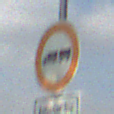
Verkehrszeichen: VerbotLastkraftwagenMitAnhaenger
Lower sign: SonstigeFahrzeugePersonengruppenFrei3
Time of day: MorningAfternoon
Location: Outdoor (Suburban)
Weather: PartlyCloudy
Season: NotSpecified
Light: Natural